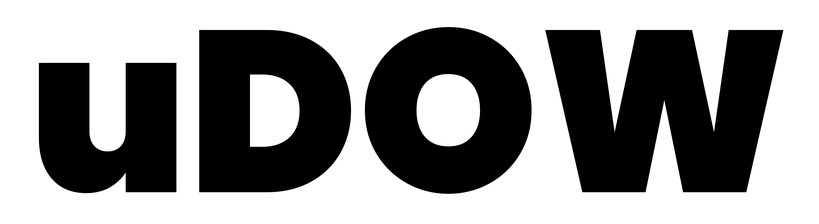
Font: Poppins-Black